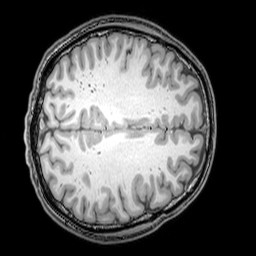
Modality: T1w
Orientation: axial
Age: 22
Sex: male
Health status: healthy
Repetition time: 0.081 s
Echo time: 0.037 s